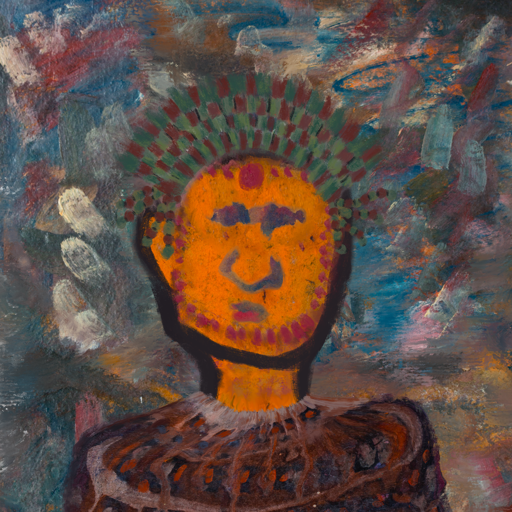
Background: Boggyland, Head And Neck Front: Doll, Face Front: In_The_Sun, Bust: Hypocrite, Hair Front: Blank, Head Accessory: After_Raid_Crown, Second Necklace: Blank, Necklace: Blank, Baby: Blank